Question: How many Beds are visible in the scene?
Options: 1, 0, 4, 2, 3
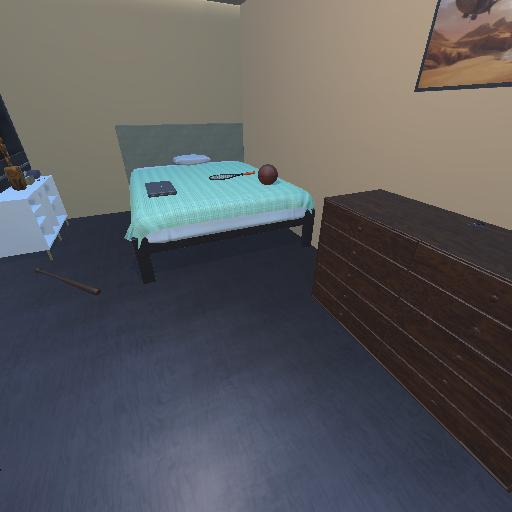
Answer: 1